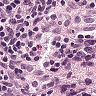
Metastatic tissue present: no